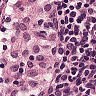
Metastatic tissue present: no